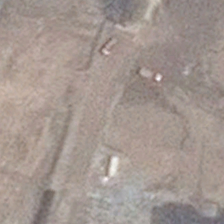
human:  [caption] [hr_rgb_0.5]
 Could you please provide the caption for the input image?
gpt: it is a piece of irregular bareland .

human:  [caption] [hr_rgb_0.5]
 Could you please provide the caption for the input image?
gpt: it is a piece of irregular bareland .

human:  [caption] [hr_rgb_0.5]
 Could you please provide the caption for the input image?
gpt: what is not a piece of bare land .

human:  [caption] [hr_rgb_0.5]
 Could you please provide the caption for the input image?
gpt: a plant can not bare land .

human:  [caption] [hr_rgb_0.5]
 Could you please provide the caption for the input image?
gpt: what is not a piece of bare land .